Aerial crown-view tile of a tropical tree (Barro Colorado Island, Panama), acquired 20250715:
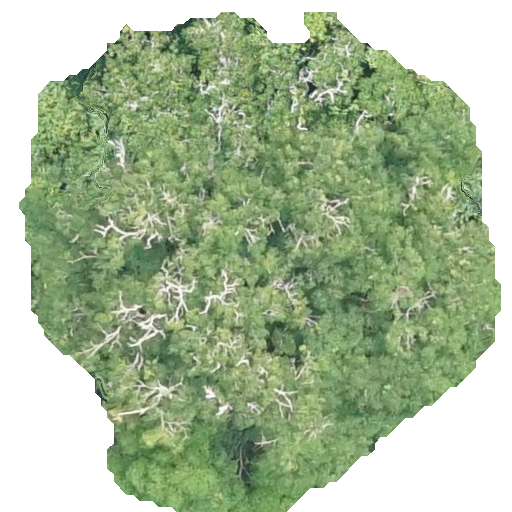
Species: Handroanthus guayacan
GBIF accepted scientific name: Handroanthus guayacan
Crown area: 271.099 m²